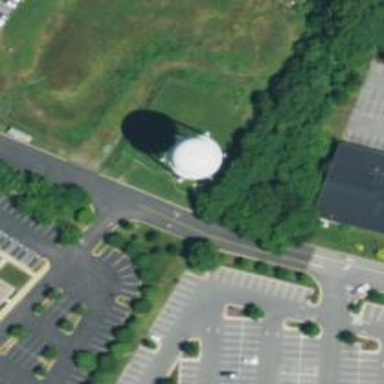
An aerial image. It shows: Water tower that is man-made.